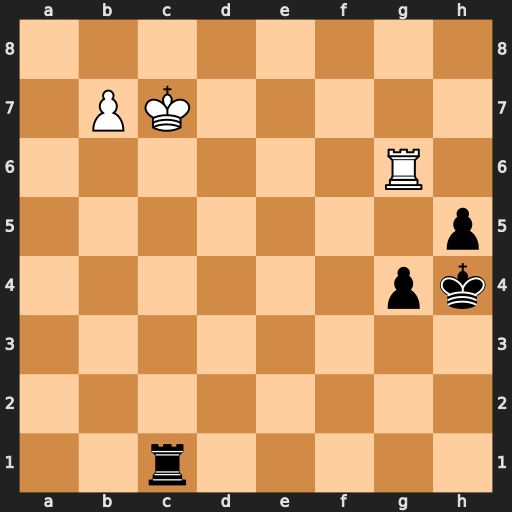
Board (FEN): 8/1PK5/6R1/7p/6pk/8/8/2r5
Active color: w
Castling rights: -
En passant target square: -
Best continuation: Rc6 Rb1 Rb6 Rxb6 Kxb6 Kh3 b8=Q